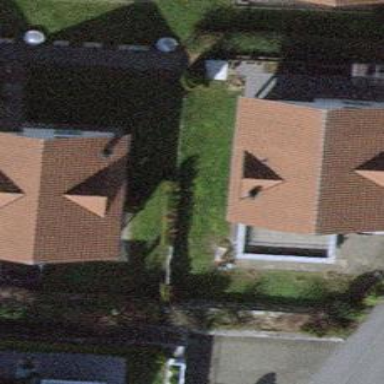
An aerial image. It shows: Semidetached house.